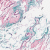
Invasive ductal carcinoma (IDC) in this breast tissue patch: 0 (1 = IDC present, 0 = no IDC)